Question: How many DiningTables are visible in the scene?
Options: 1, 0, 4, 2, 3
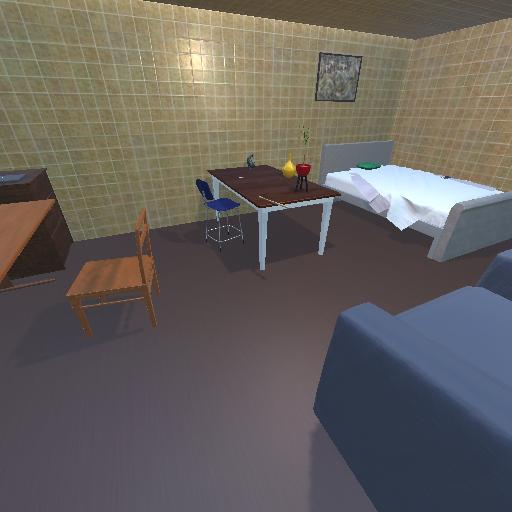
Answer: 1